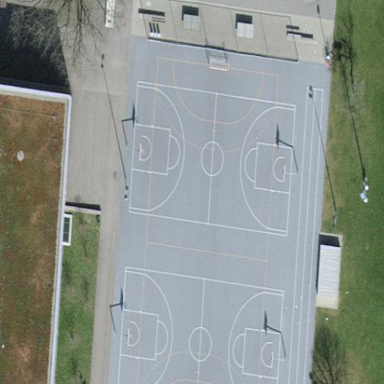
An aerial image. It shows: Multi-sport pitch with asphalt surface.